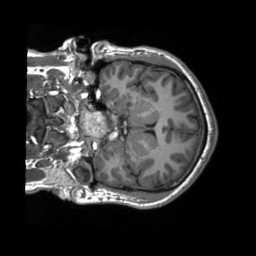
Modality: T1w
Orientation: coronal
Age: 19
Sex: male
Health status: ill
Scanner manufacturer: siemens
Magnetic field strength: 3 T
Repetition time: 2.3 s
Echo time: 0.00201 s